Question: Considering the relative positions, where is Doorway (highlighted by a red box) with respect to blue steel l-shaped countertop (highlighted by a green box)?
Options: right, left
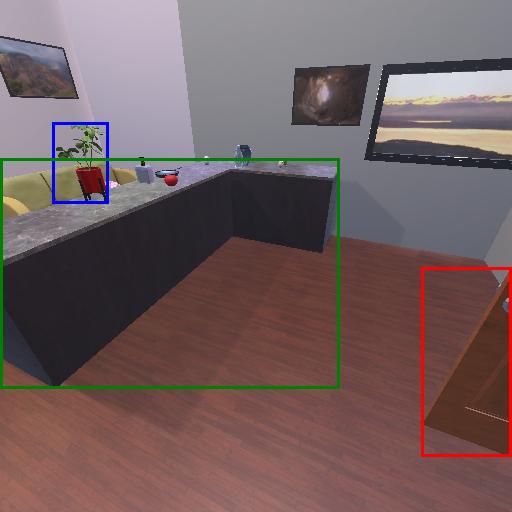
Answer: right